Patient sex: F
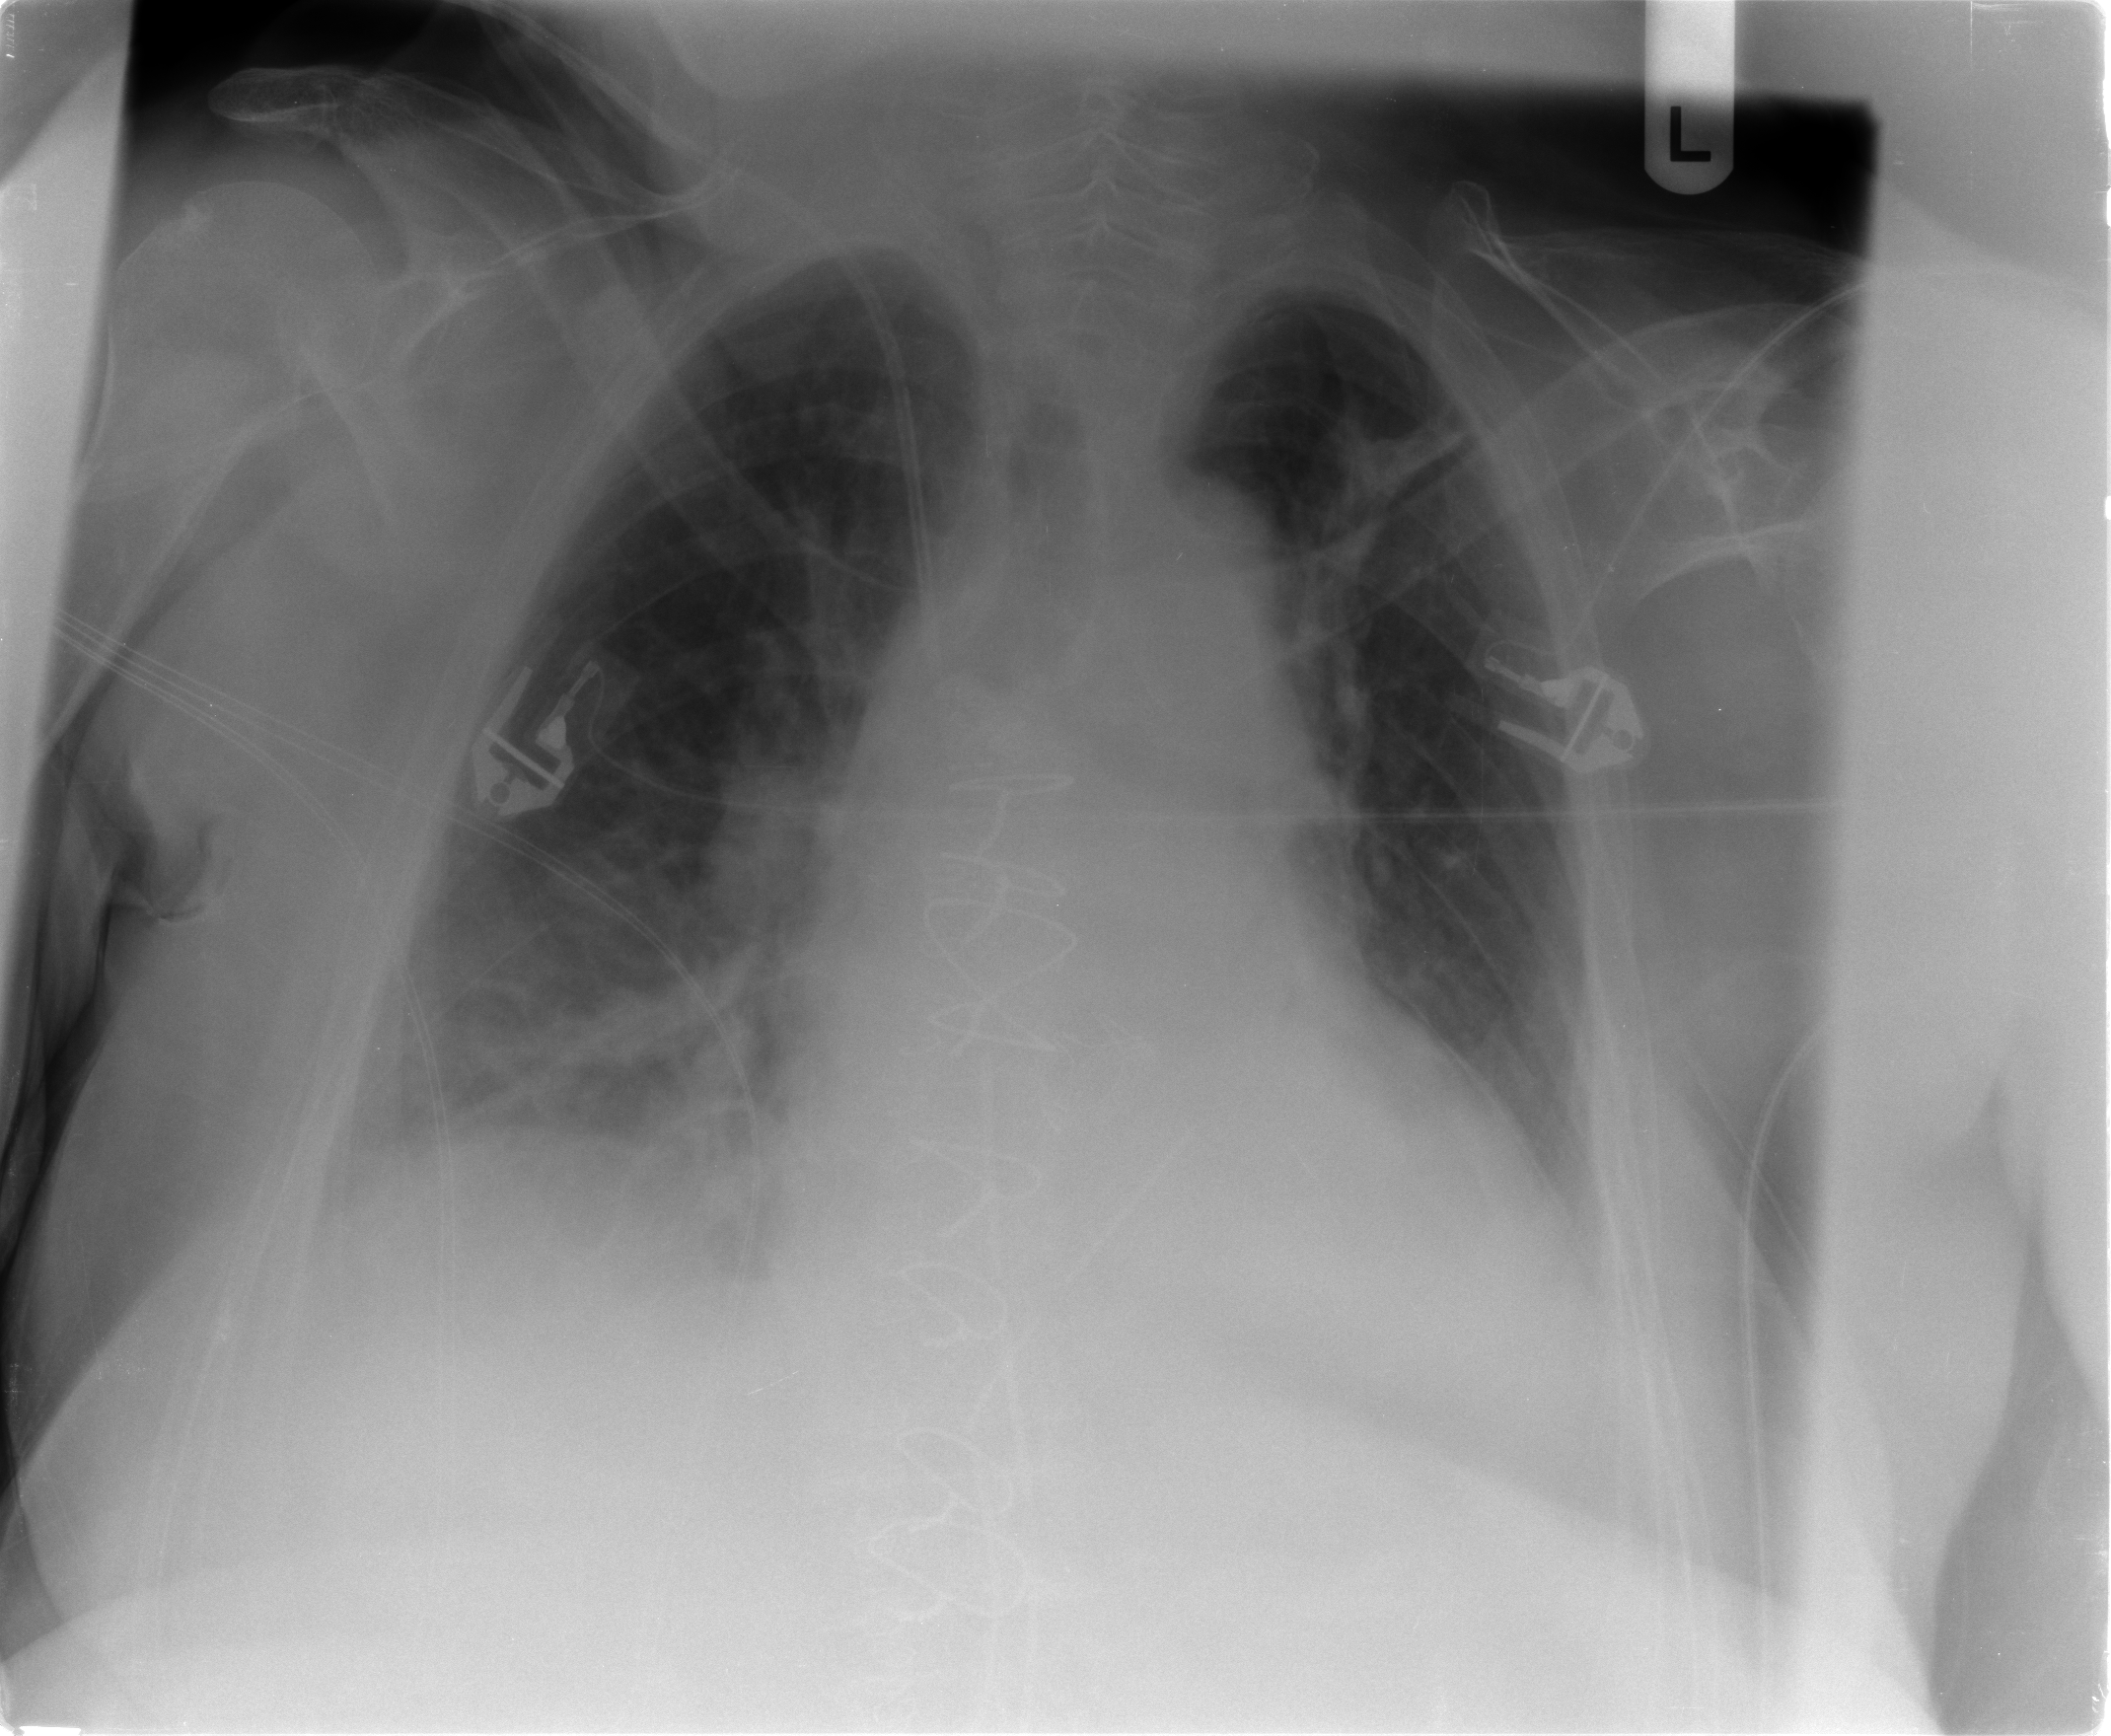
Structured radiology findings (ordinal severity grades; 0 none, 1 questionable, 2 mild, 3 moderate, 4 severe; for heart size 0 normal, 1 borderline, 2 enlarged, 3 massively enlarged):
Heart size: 2
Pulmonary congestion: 1
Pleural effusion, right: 1
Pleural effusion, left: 1
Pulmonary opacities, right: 2
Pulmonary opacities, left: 0
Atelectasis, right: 2
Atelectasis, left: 1